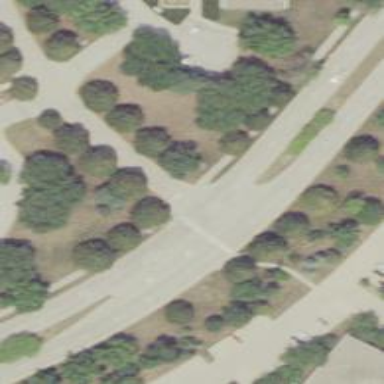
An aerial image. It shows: Marked asphalt cycleway crossing.